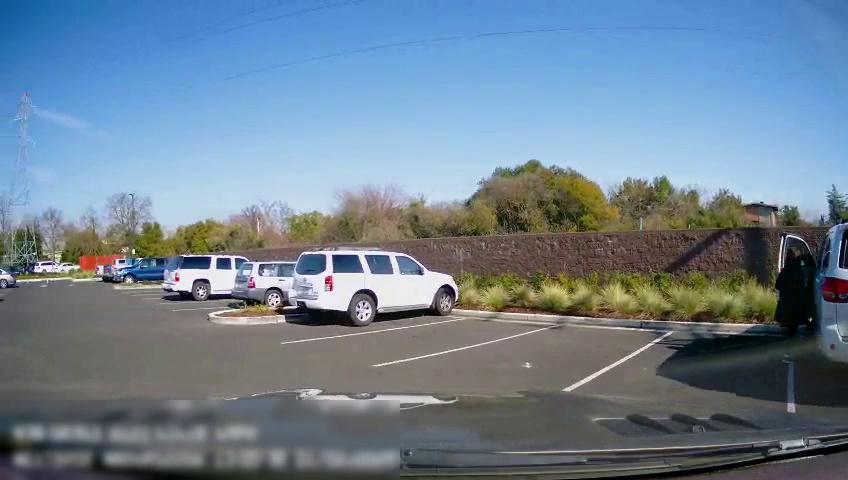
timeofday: Day
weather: Sunny
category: Drivable Space
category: Vehicles | SUV
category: Pedestrians
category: Vehicles | Truck
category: Vehicles | SUV
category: Vehicles | Car
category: Vehicles | SUV
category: Vehicles | Truck
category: Vehicles | Truck
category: Vehicles | Car
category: Vehicles | SUV
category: Vehicles | Car
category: Vehicles | Car